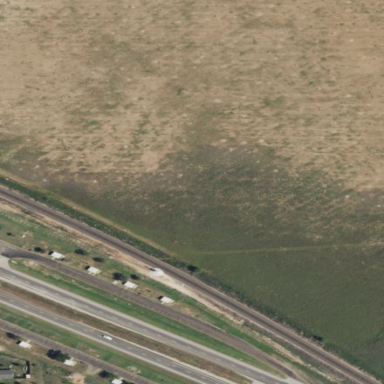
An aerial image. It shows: Rest area on the road with picnic tables.